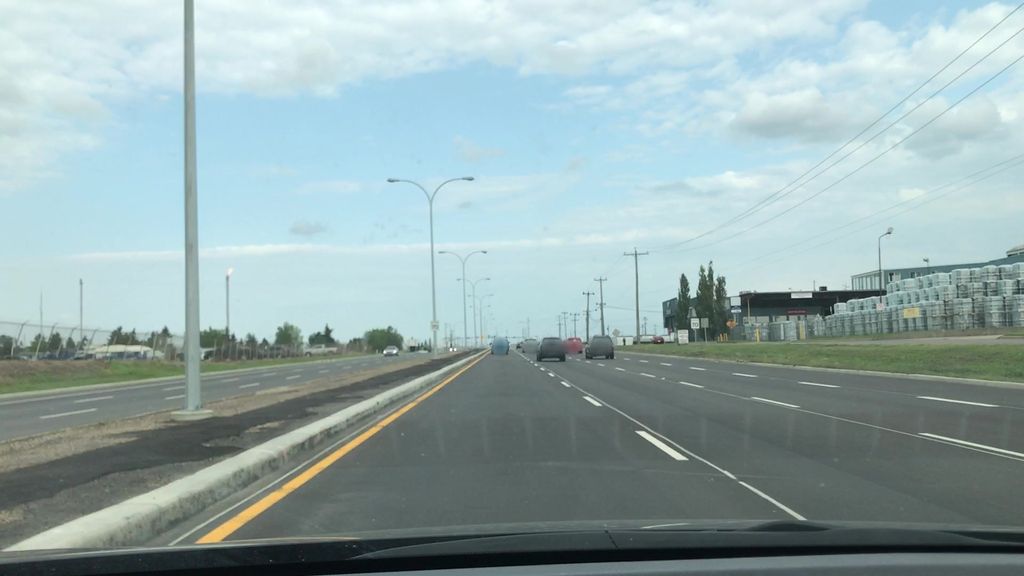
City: edmonton